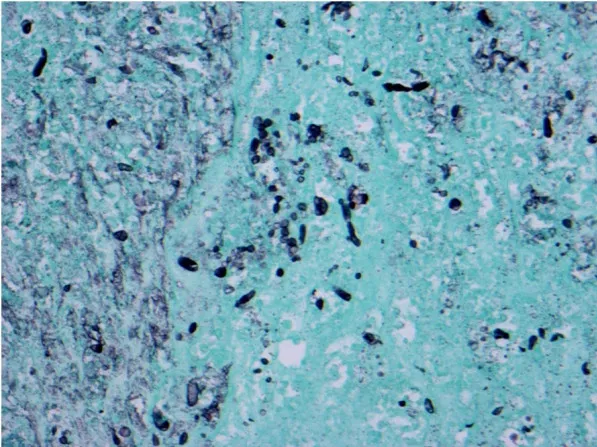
GMS stain illustrating hyphal elements.
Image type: pathology (methenamine_silver)